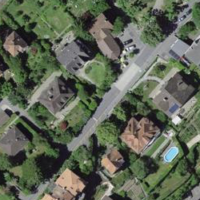
EUNIS habitat code: 55
Species observed at this site:
Fagopyrum esculentum